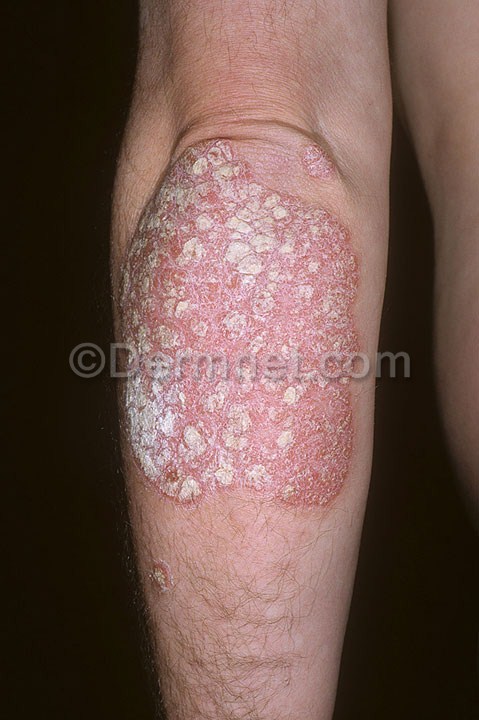
Disease: Psoriasis pictures Lichen Planus and related diseases